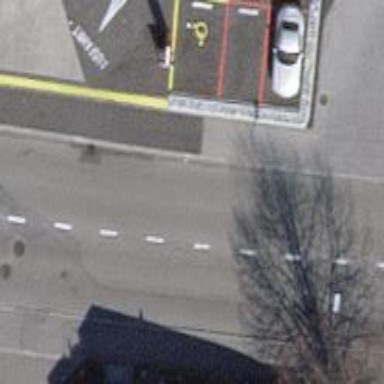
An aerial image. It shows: Bus stop with stop position for public transport.